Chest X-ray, PA view. Patient: 33 years old, sex M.
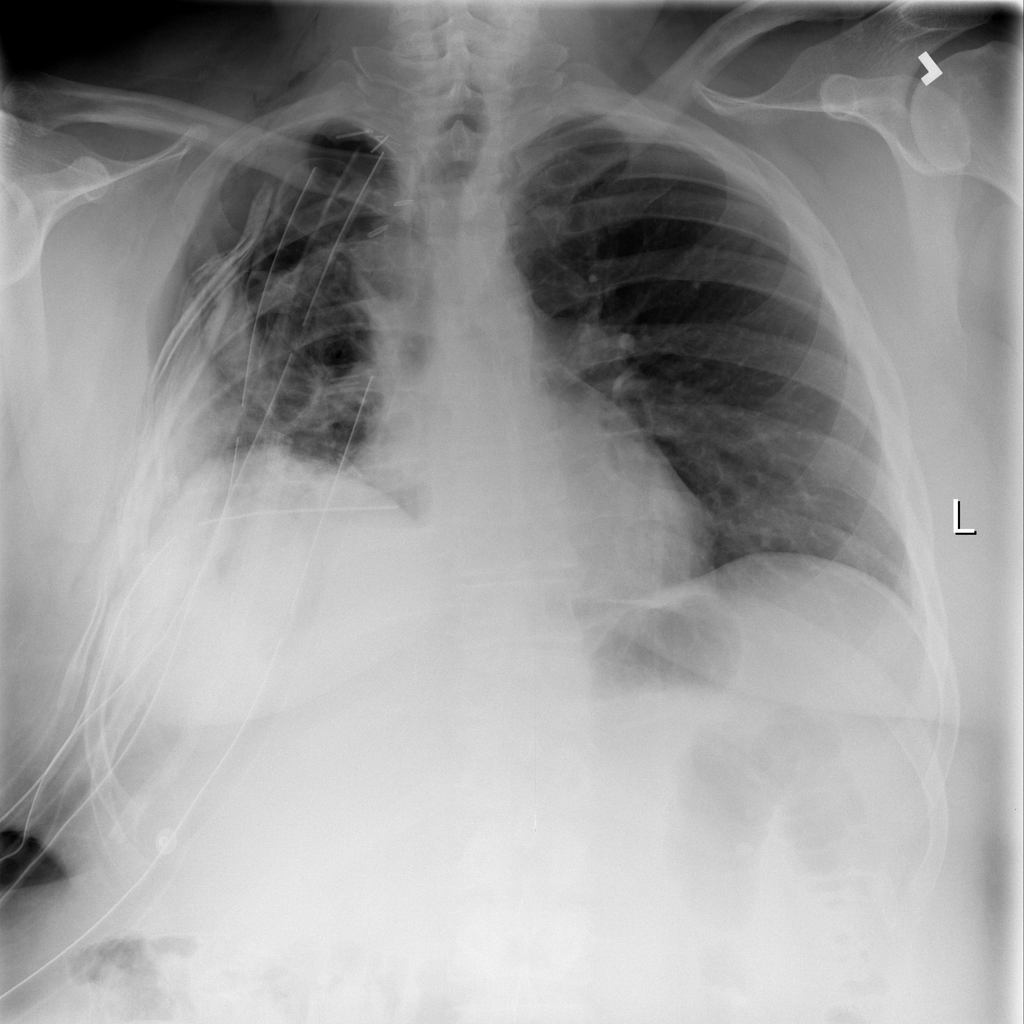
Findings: Emphysema, Pleural_Thickening, Pneumothorax